Chest X-ray:
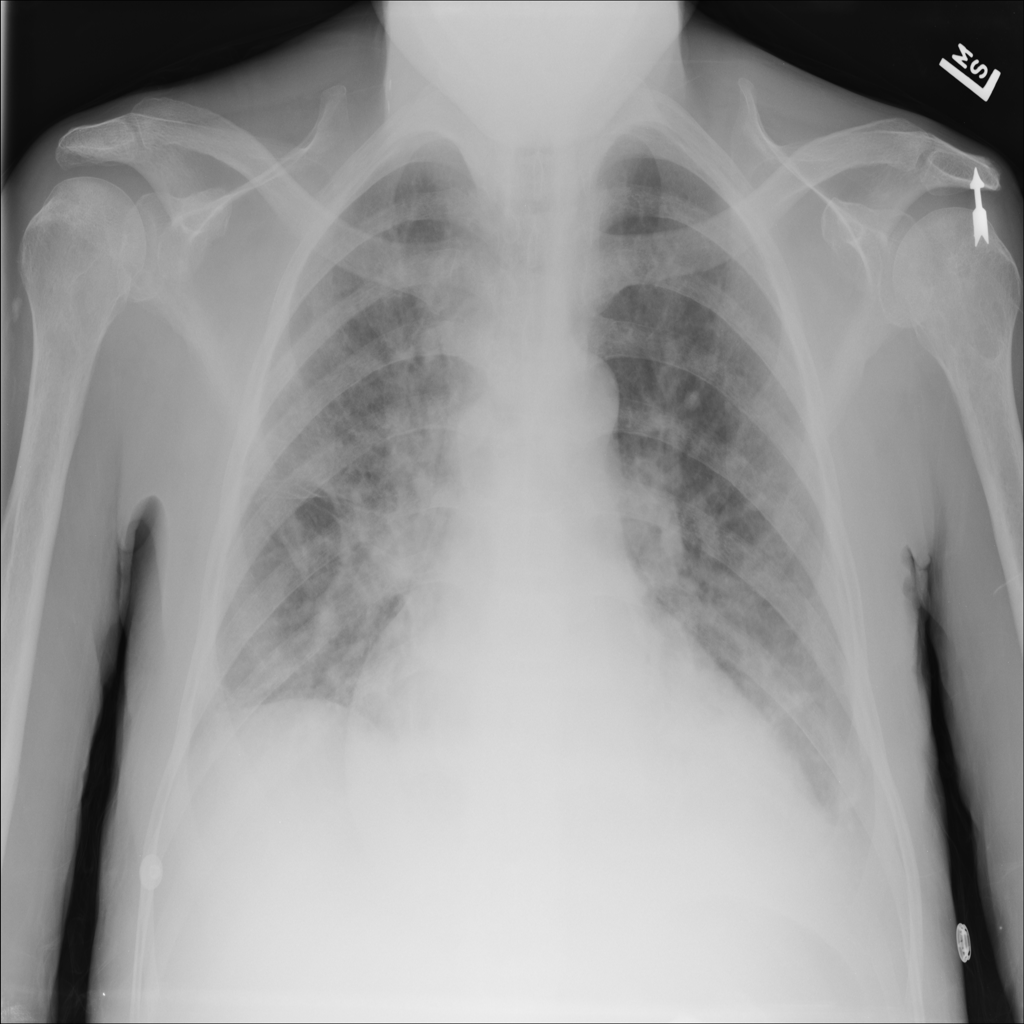
Findings: Consolidation, Effusion, Cardiomegaly
No abnormal finding: no